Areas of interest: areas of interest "Shopping Mall"
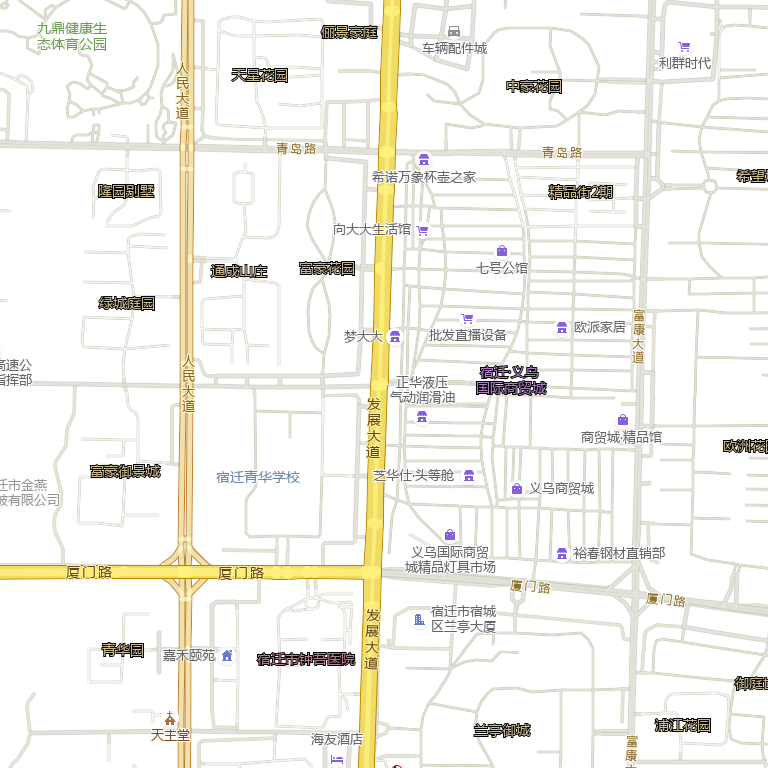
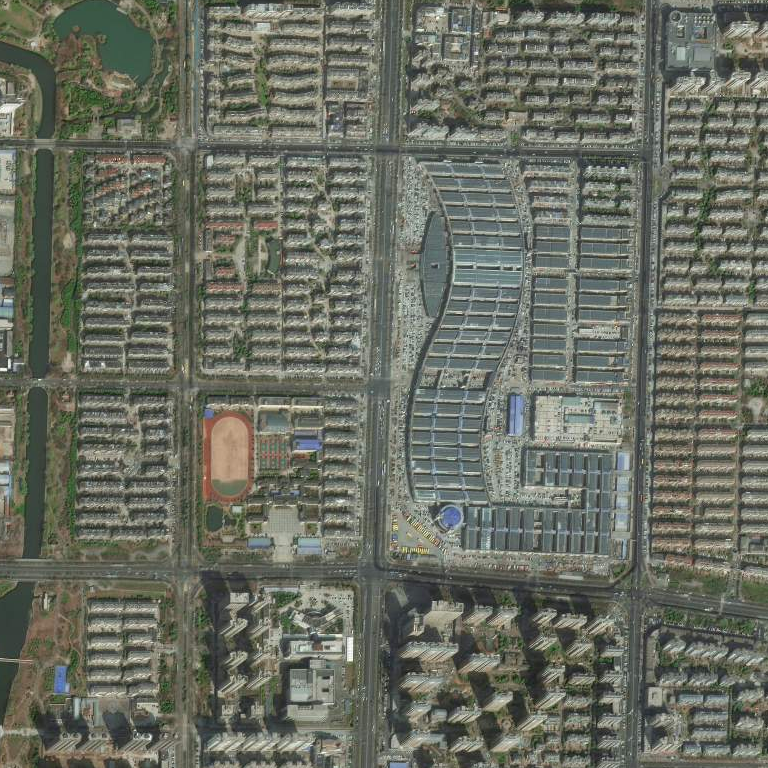